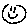
Label: smiley face